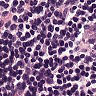
Metastatic tissue present: no